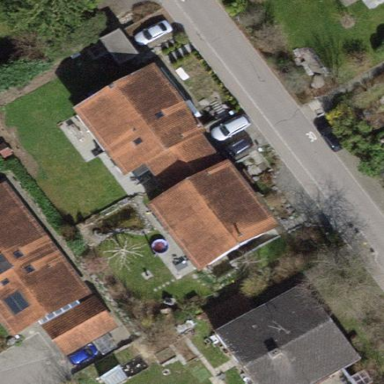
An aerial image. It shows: Terrace building.